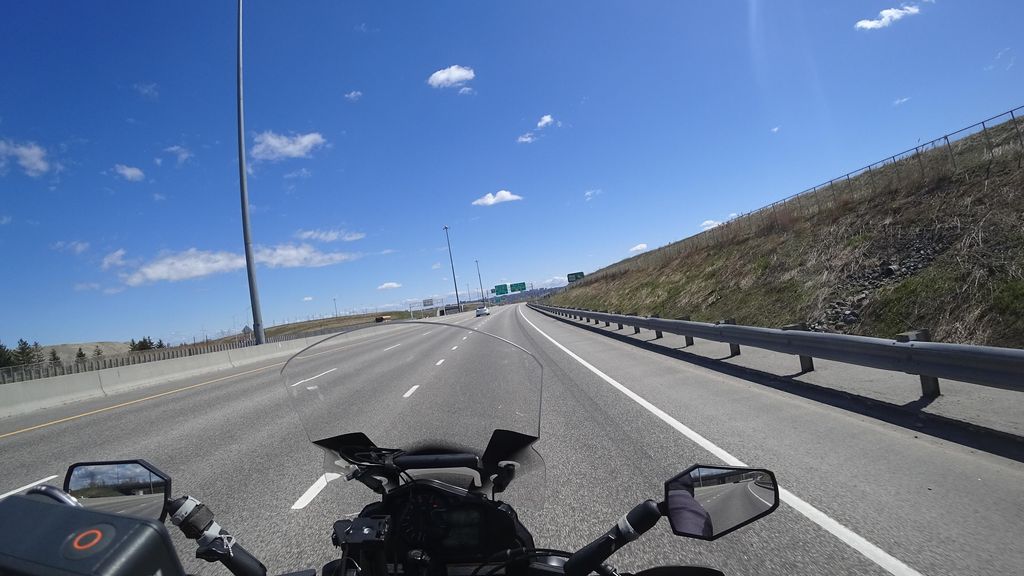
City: quebec_city